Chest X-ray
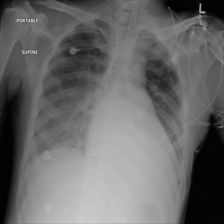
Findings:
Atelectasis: negative
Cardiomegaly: negative
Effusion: positive
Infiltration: negative
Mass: negative
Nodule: negative
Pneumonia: negative
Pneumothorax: negative
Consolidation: positive
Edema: negative
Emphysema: negative
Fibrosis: negative
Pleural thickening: negative
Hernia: negative